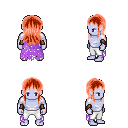
a pixel art fantasy rpg character, male body template, dark elf, purple skin, maroon tattered cape, white pants, red unkempt hairstyle, leather bracers, four views (front, back, left, right), 2x2 character sprite sheet, small pixel art, hard edges, no anti-aliasing